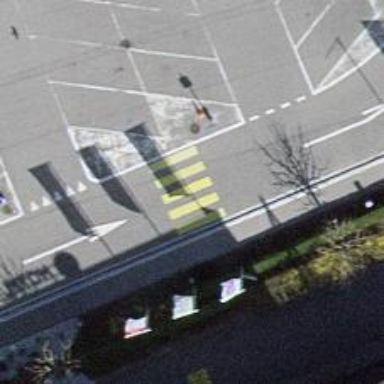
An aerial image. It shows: Uncontrolled road crossing.